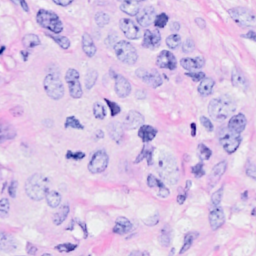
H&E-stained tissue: Breast